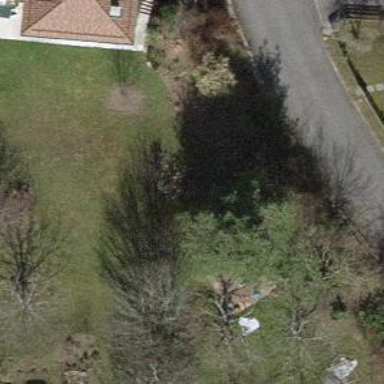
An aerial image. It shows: Single tag "natural: tree."